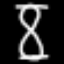
Label: hourglass